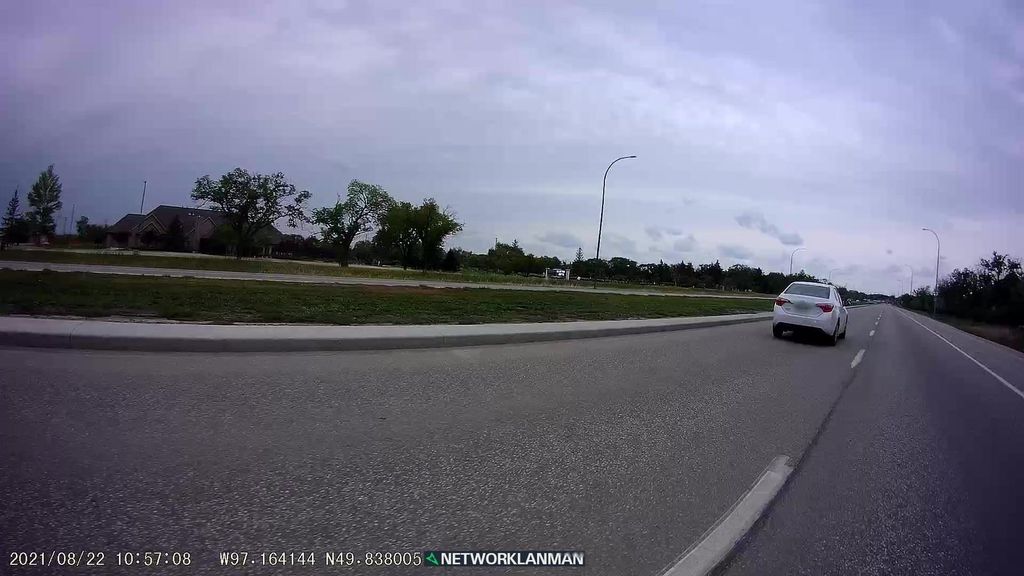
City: winnipeg